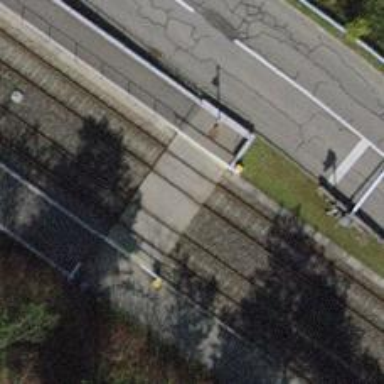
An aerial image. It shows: Railway crossing with full barriers.